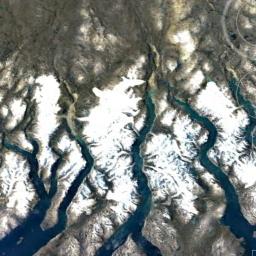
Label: snowberg